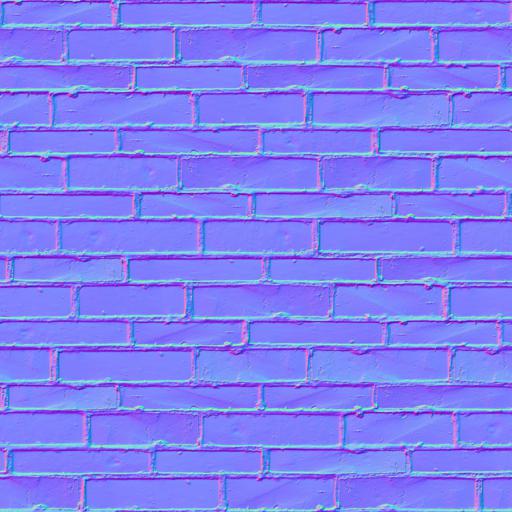
brick bricks bright light wall white